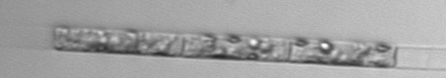
Label: Leptocylindrus